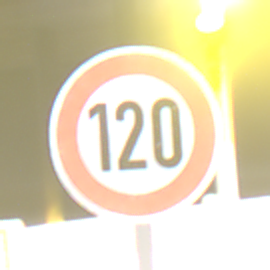
Verkehrszeichen: Geschwindigkeit120
Umgebung: Outdoor, Urban
Tageszeit: Night
Wetter: PartlyCloudy
Licht: Artificial
Jahreszeit: NotSpecified
Kontrast: HighContrast